Interaction volume radius: 10 \u00c5
Interaction volume height: 45 \u00c5
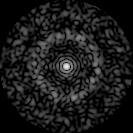
Disorder parameter: 0.8316